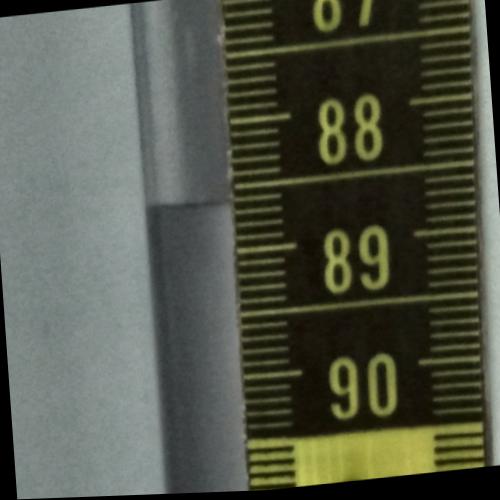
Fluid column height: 88.6 cm